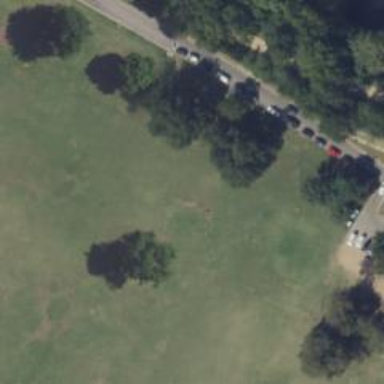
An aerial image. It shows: Picnic site for tourists.